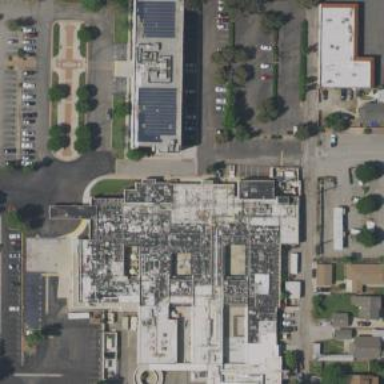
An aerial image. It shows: Hospital providing healthcare services.